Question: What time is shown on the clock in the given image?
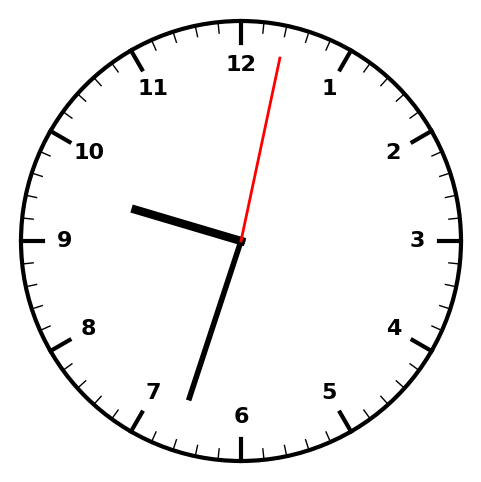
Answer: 09:33:02